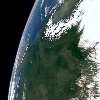
Label: land